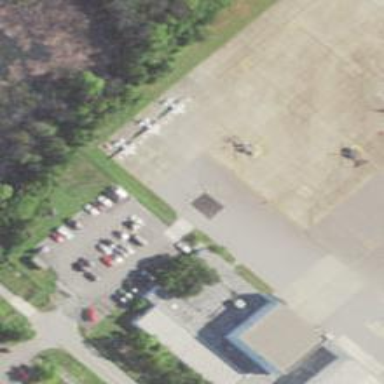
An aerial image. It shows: Image of helipad at airport.